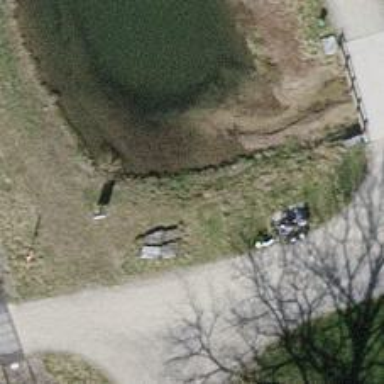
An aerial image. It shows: Bench.